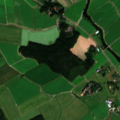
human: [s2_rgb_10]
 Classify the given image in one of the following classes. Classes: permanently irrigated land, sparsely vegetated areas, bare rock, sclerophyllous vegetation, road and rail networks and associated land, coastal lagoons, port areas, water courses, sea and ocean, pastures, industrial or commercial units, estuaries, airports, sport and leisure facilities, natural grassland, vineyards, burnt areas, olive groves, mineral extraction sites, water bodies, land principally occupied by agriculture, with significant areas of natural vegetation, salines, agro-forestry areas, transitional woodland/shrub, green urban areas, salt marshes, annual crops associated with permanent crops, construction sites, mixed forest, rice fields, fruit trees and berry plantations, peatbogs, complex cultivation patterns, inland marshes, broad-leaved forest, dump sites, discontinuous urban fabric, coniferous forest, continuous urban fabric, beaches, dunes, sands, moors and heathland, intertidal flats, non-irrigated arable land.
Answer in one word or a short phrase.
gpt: non-irrigated arable land, coniferous forest